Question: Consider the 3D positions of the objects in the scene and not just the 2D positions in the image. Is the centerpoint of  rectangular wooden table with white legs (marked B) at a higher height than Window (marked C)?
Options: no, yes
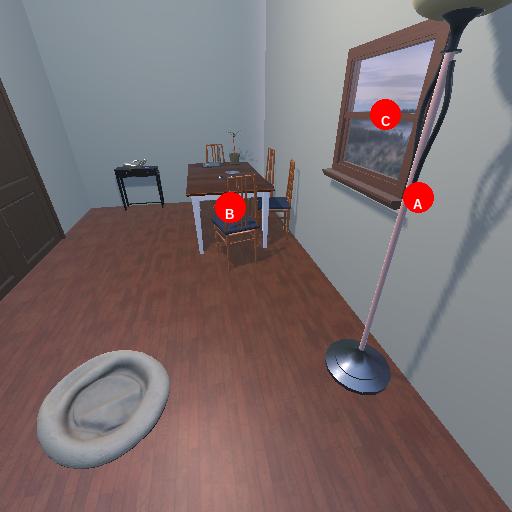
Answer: no